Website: bh-photo
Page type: account-dashboard
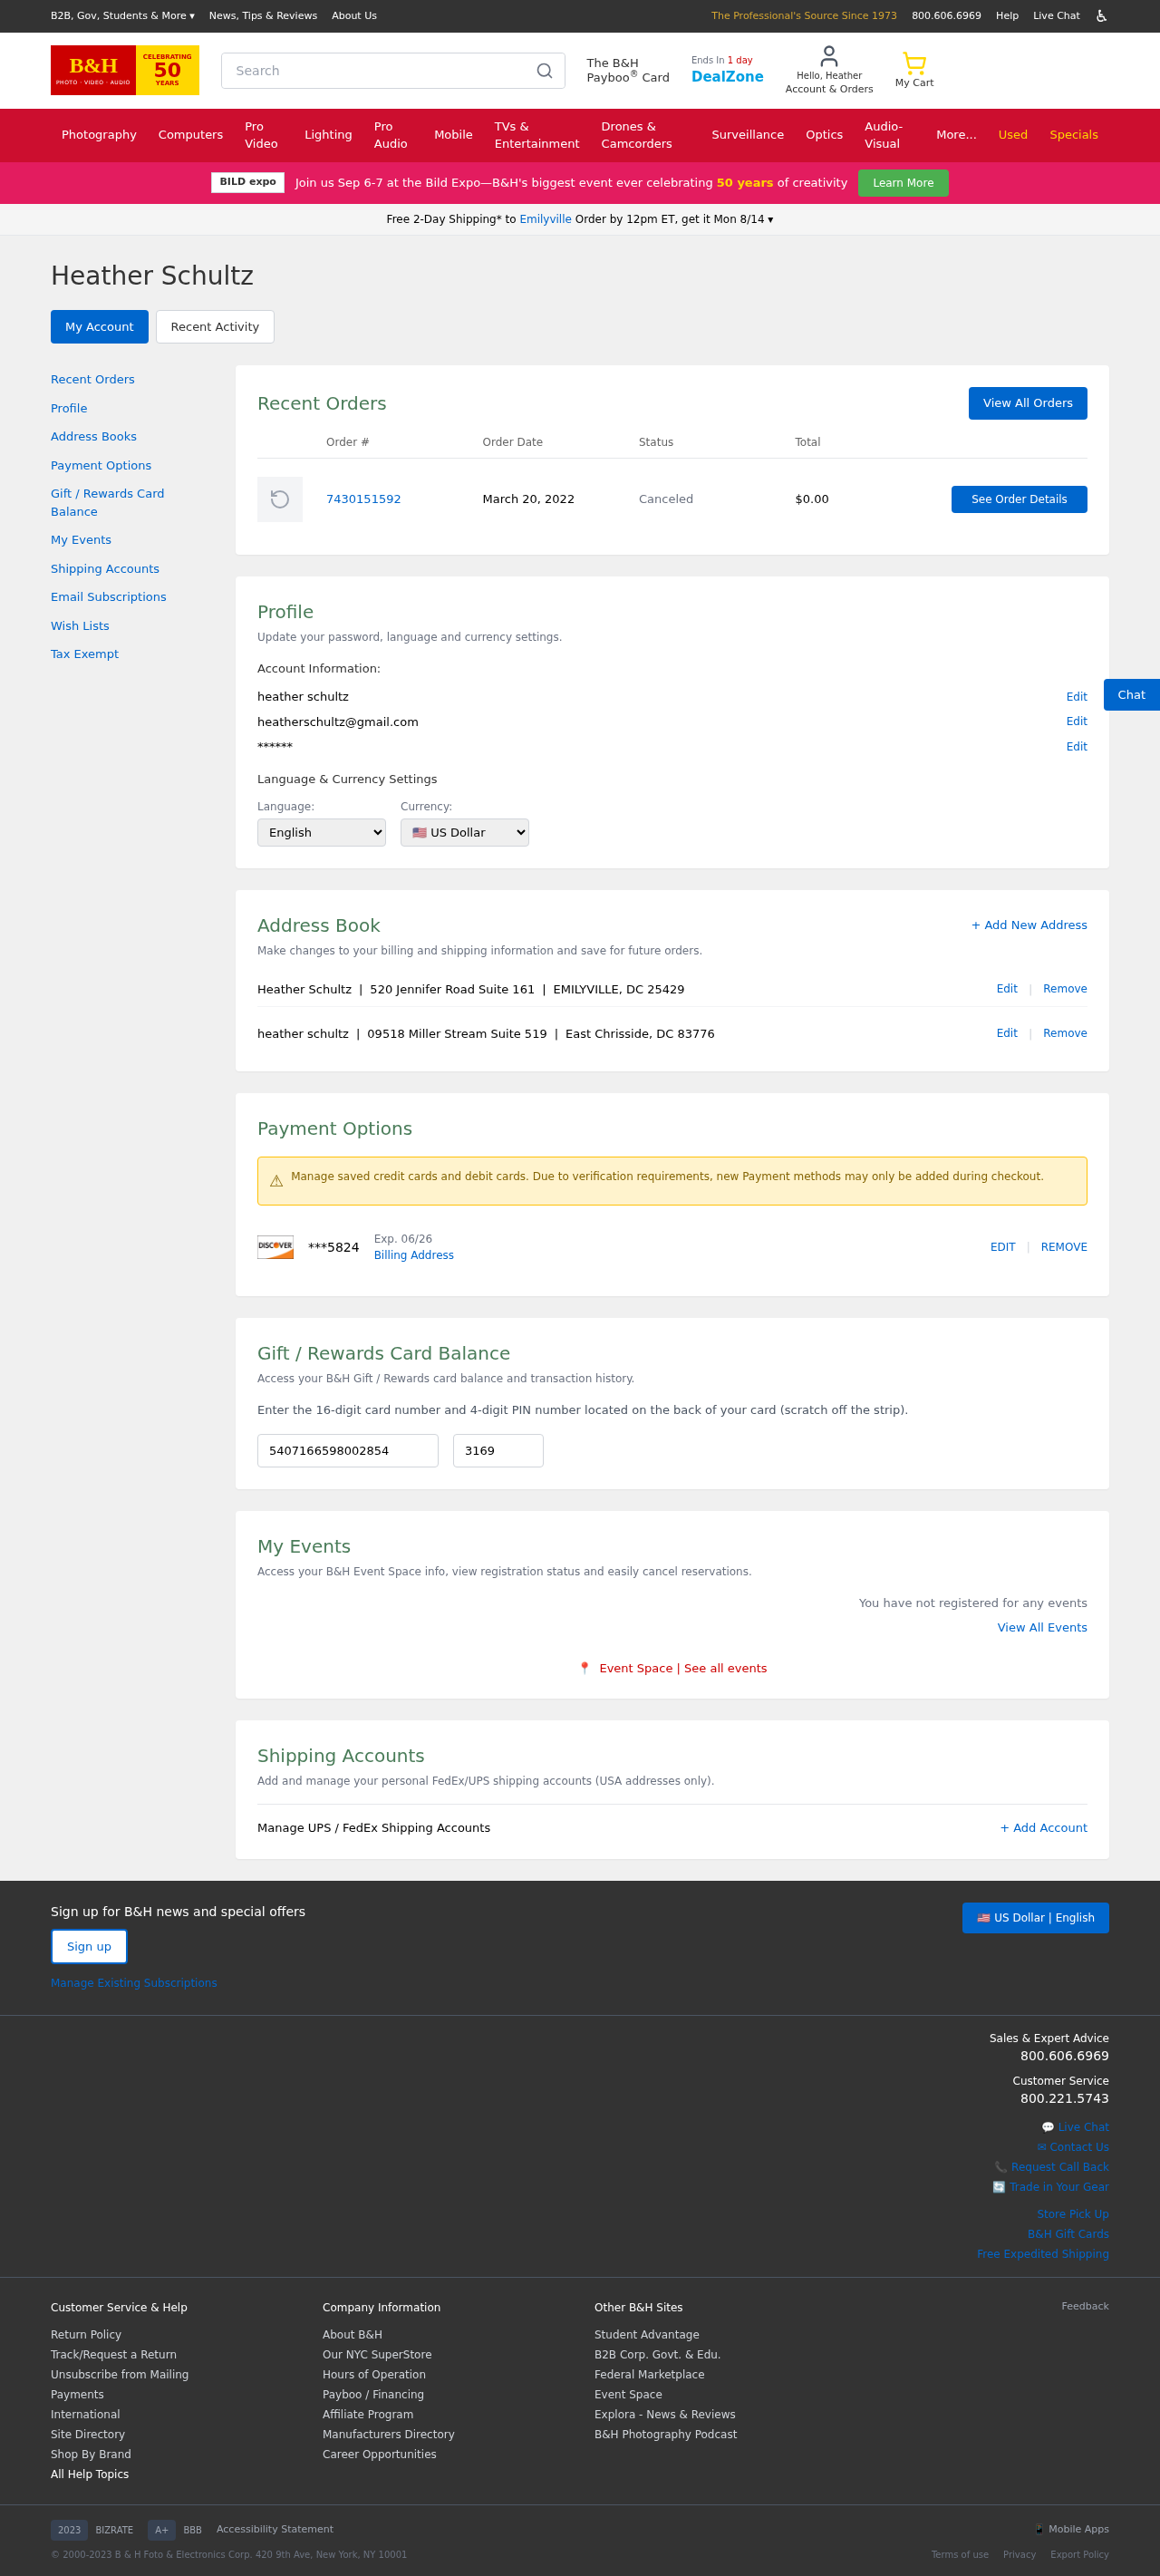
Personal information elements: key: PII_CARD_EXPIRY
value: Exp. 06/26
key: PII_CARD_LAST4
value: ***5824
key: PII_CITY
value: Emilyville
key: PII_EMAIL
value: heatherschultz@gmail.com
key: PII_FIRSTNAME
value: Heather
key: PII_FULLNAME
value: Heather Schultz
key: PII_LOCATION1_CITY_STATE_ZIP
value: East Chrisside, DC 83776
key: PII_LOCATION1_STREET
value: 09518 Miller Stream Suite 519
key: PII_STREET
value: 520 Jennifer Road Suite 161
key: PII_FULLNAME2
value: heather schultz
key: PII_FULLNAME3
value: Heather Schultz
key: PII_CITY_STATE_ZIP
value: EMILYVILLE, DC 25429
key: PII_FULLNAME4
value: heather schultz
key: PII_GIFT_CODE
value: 5407166598002854
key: PII_GIFT_PIN
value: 3169
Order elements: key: ORDER_ID
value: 7430151592
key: ORDER_DATE
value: March 20, 2022
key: ORDER_TOTAL
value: $0.00
Search elements: key: HEADER_SEARCH
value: Search